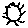
Label: sun